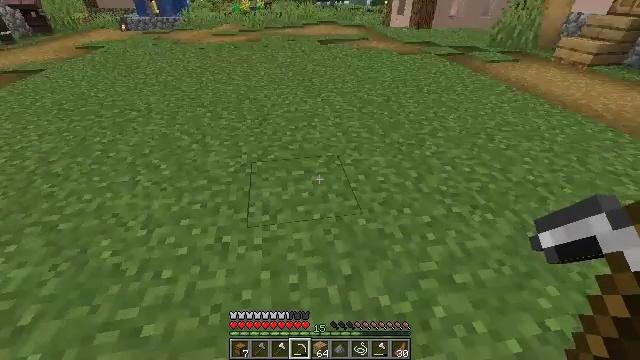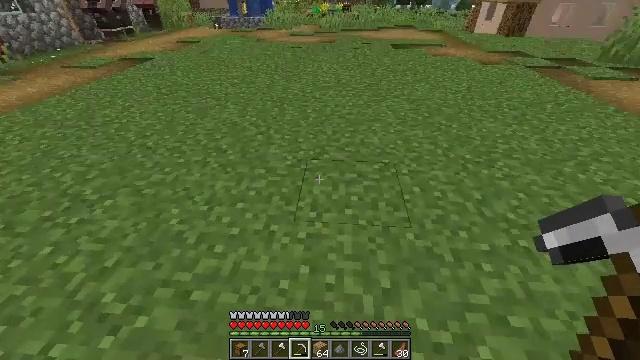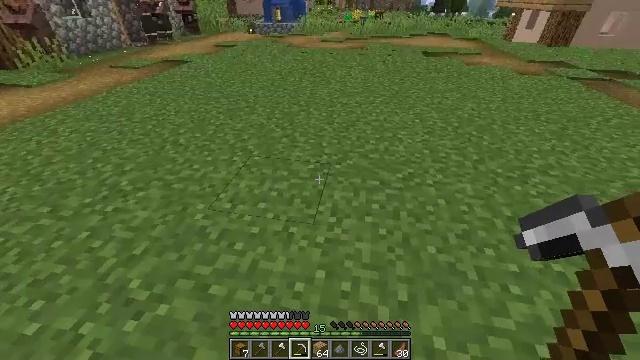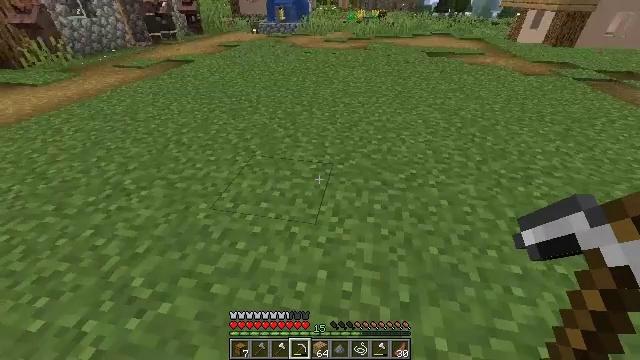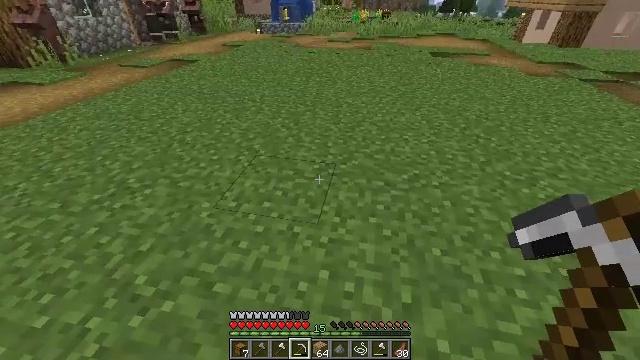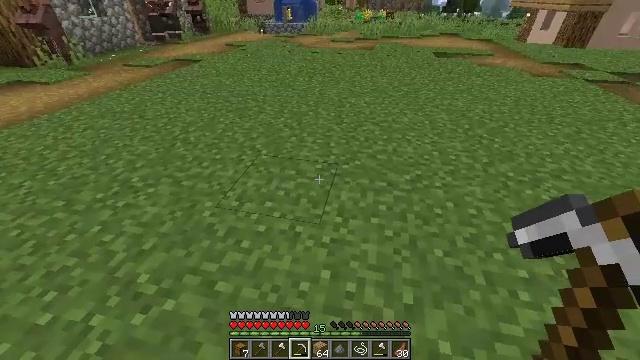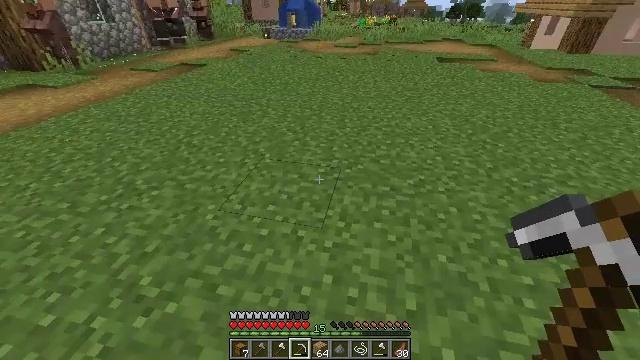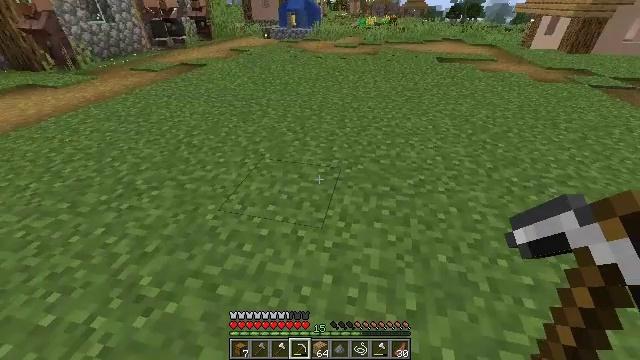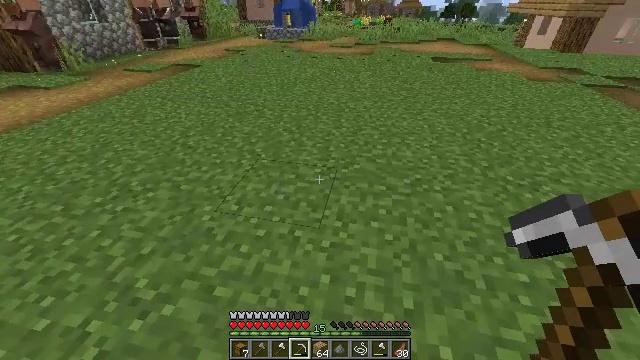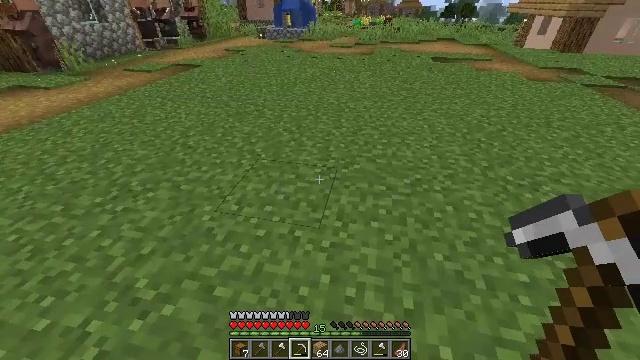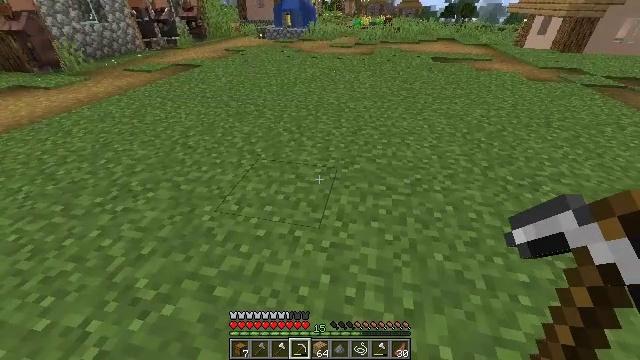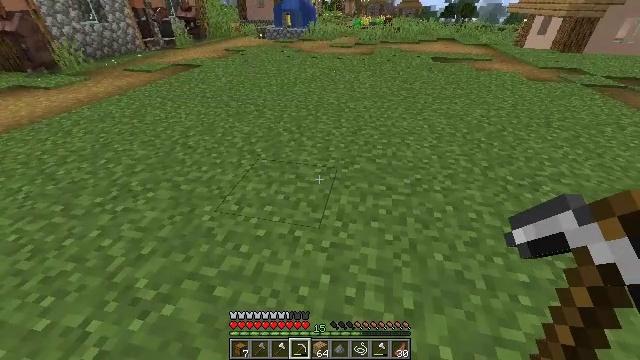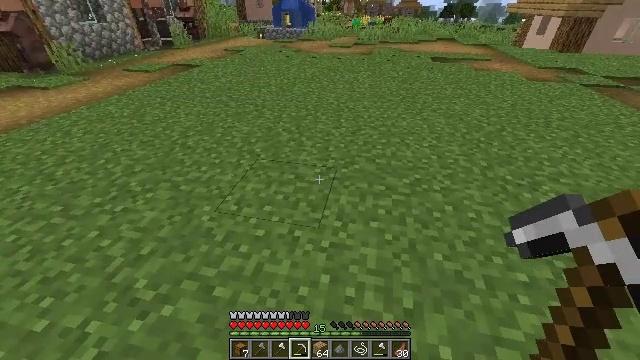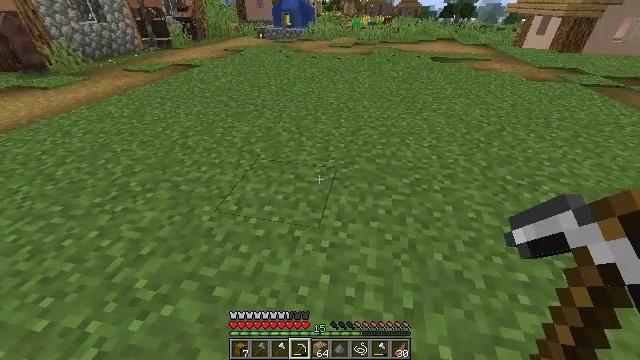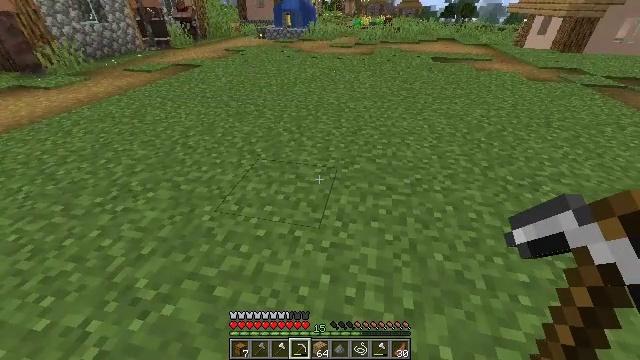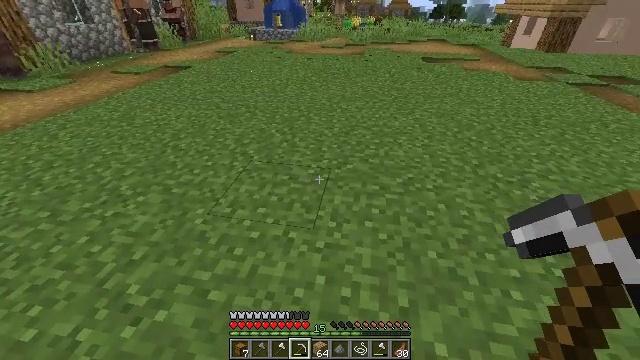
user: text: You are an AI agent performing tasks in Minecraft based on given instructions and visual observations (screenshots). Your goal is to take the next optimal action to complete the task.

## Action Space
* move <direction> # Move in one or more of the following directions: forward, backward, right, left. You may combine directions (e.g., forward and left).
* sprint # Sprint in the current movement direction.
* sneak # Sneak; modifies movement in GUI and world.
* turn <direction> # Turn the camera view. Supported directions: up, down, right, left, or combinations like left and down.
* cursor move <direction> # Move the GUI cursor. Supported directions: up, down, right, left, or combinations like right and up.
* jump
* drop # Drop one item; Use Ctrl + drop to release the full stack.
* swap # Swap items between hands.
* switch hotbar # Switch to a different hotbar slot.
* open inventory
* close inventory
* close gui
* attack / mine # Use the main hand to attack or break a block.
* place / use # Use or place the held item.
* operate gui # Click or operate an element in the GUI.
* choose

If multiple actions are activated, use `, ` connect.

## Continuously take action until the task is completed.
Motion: motion action
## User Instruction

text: Collect tall grass by breaking it.
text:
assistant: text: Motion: turn left
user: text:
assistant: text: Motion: turn left and up
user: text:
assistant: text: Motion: no_op
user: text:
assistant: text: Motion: no_op
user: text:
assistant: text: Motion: no_op
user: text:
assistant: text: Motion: no_op
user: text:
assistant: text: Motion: no_op
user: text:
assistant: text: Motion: no_op
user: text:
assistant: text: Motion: no_op
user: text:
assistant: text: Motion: no_op
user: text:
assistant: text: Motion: no_op
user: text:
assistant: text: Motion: no_op
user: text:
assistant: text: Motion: no_op
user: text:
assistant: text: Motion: no_op
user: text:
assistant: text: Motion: turn right
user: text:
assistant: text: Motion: turn right
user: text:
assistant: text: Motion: move forward, turn right
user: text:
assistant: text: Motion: move forward, turn right
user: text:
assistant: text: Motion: move forward, turn right and up
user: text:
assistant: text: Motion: move forward, turn right and up
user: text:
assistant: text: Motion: move forward, turn right and up
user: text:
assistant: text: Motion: move forward, sprint, turn right and up
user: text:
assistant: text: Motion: move forward, sprint, turn right and up
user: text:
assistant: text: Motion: move forward, sprint, turn right
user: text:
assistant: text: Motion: move forward, sprint, turn right
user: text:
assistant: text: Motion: move forward, turn right
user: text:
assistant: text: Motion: move forward
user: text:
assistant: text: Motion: move forward, sprint, turn left
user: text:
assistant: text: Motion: move forward, sprint, turn left
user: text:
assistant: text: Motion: move forward, sprint, turn right and up